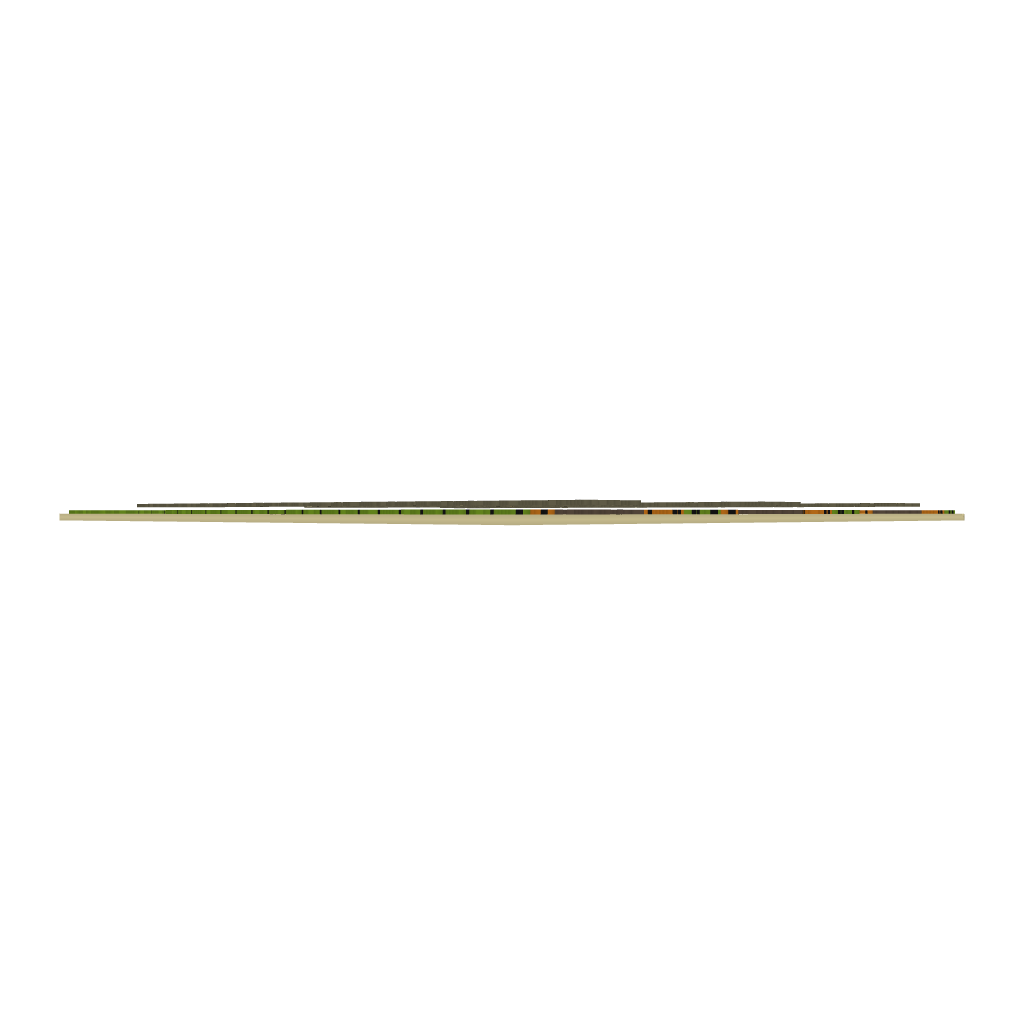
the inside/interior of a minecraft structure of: Huge garden